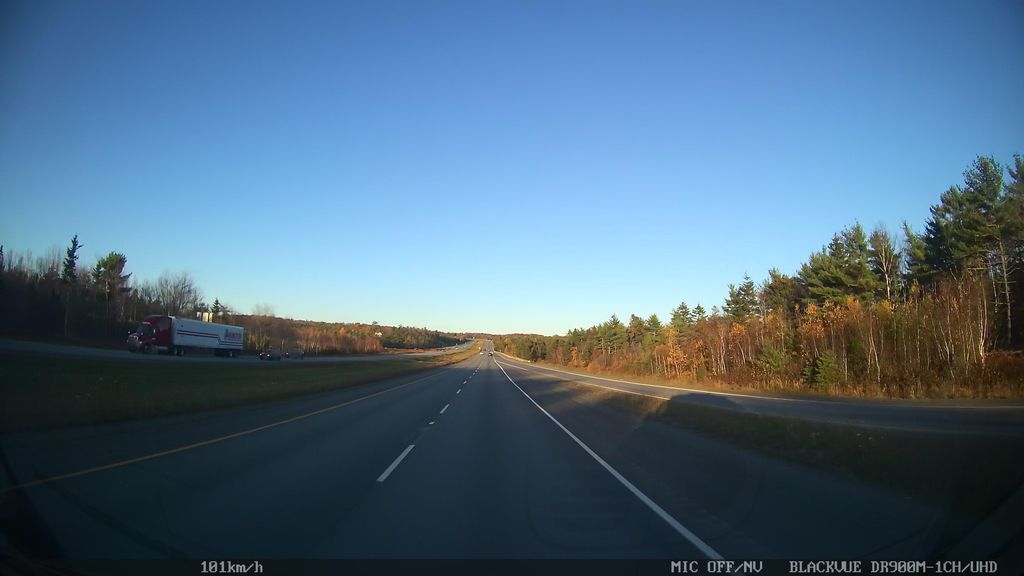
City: halifax